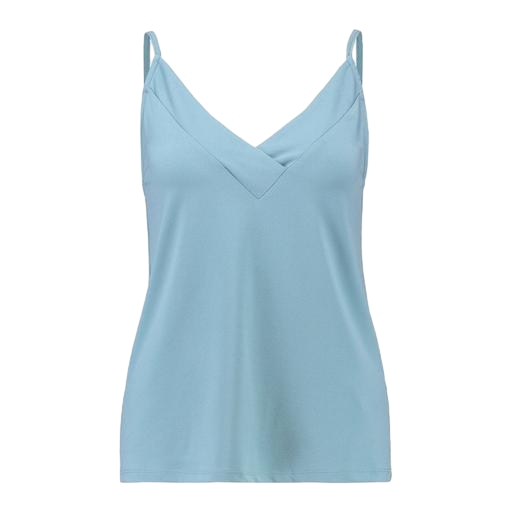
blue jess slinky plunge cami, daria top sky blue, blue deep-v tank top, white background